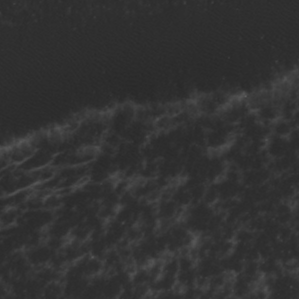
Label: non_frost